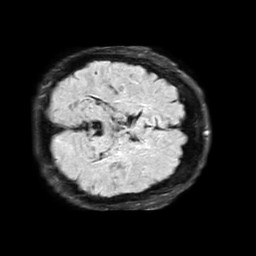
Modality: FLAIR
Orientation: axial
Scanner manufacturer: philips
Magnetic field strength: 1.5 T
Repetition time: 6 s
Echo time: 0.1024 s